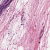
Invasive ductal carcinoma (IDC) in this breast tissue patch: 0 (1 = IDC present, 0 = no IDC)